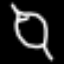
Label: leaf